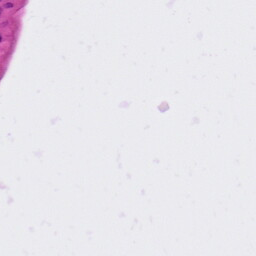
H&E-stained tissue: Colon